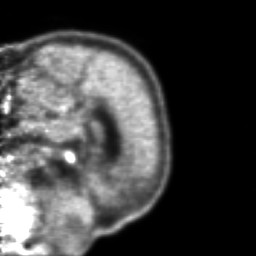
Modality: PET
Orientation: sagittal
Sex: male
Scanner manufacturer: ge